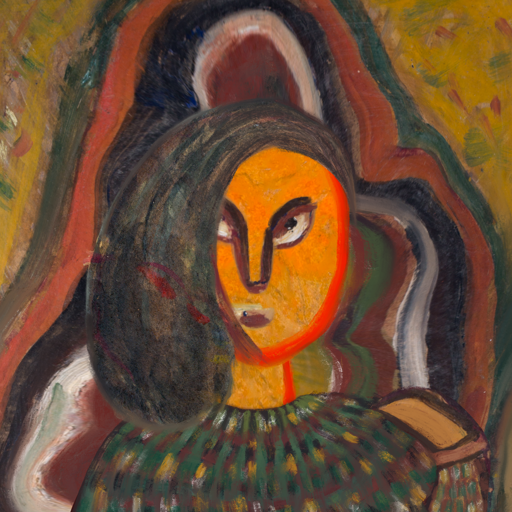
Background: AfterRaid, Head And Neck Front: Sisters, Face Front: After_Raid, Bust: After_Raid, Hair Front: Gypsy_Mother, Head Accessory: Blank, Second Necklace: Blank, Necklace: Blank, Baby: Blank